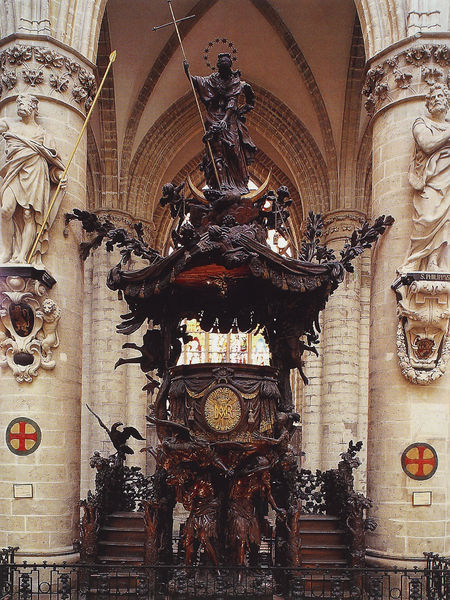
Titel: Kanzel
Künstler: Hendrik Frans Verbrugghen
Standort: Brüssel, Saints-Michel-et-Gudule (EU - B)
Schlagwörter: mann, holz, säulen, zaun, architektur, barock, gitter, kirche, gewand, gotik, skulptur, balkon, stab, figuren, treppe, stufen, bildhauerei, kreuz, mondsichel, kranz, altar, schnitzerei, kreuzrippengewölbe, heiligenschein, dienste, kanzel, kreuzgratgewölbe, christus, jesus, apsis, heiliger, speer, hörner, maria, innenarchitektur, schnitzereien, kapitel, kriche, ausstattung, kreuzritter, st.georg, 13. jahrhundert